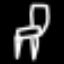
Label: chair